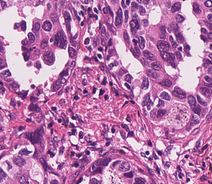
Tumor epithelial tissue: yes
Tumor-associated stroma tissue: yes
Normal tissue: no